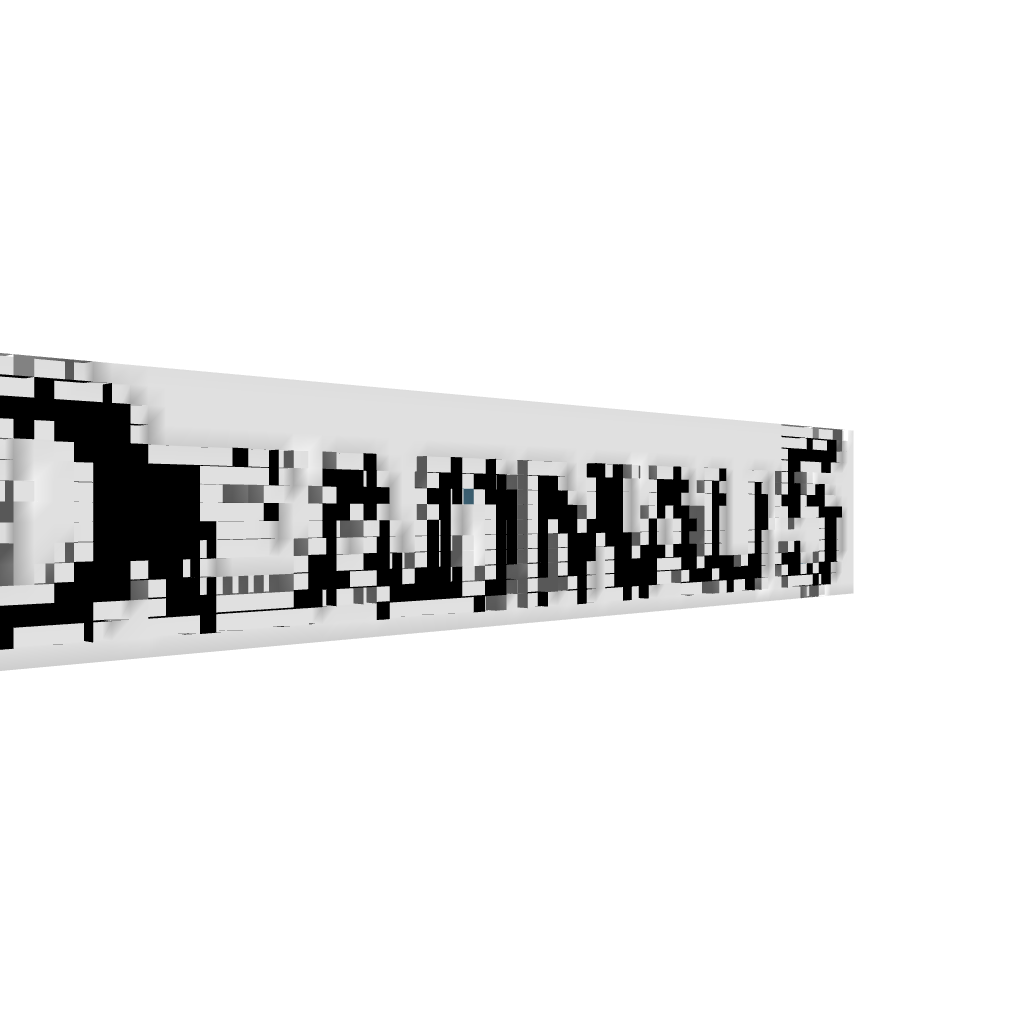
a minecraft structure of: Deadmau5 Name bad low quality